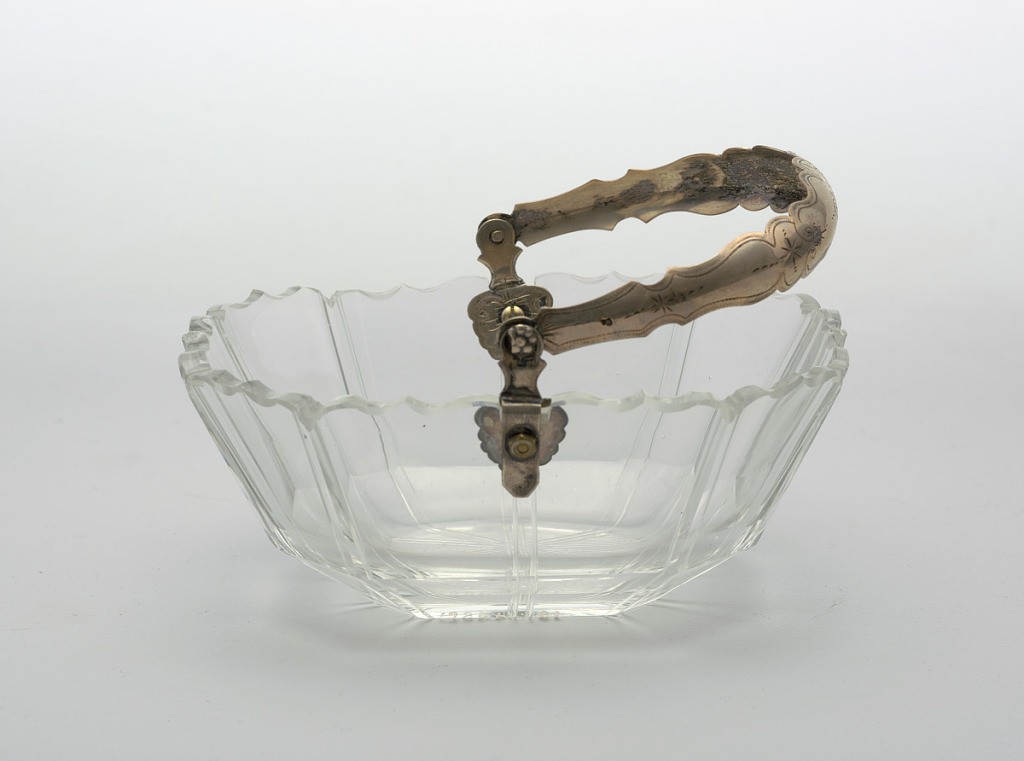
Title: Bowl
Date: ca. 1860
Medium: glass, silver
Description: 8-sided rectangular bowl, sides slightly flared, scalloped rim, sides cut with series of widely-spaced vertical lines; tall looped silver handle withshaped edges and engraved arabesques.